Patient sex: M
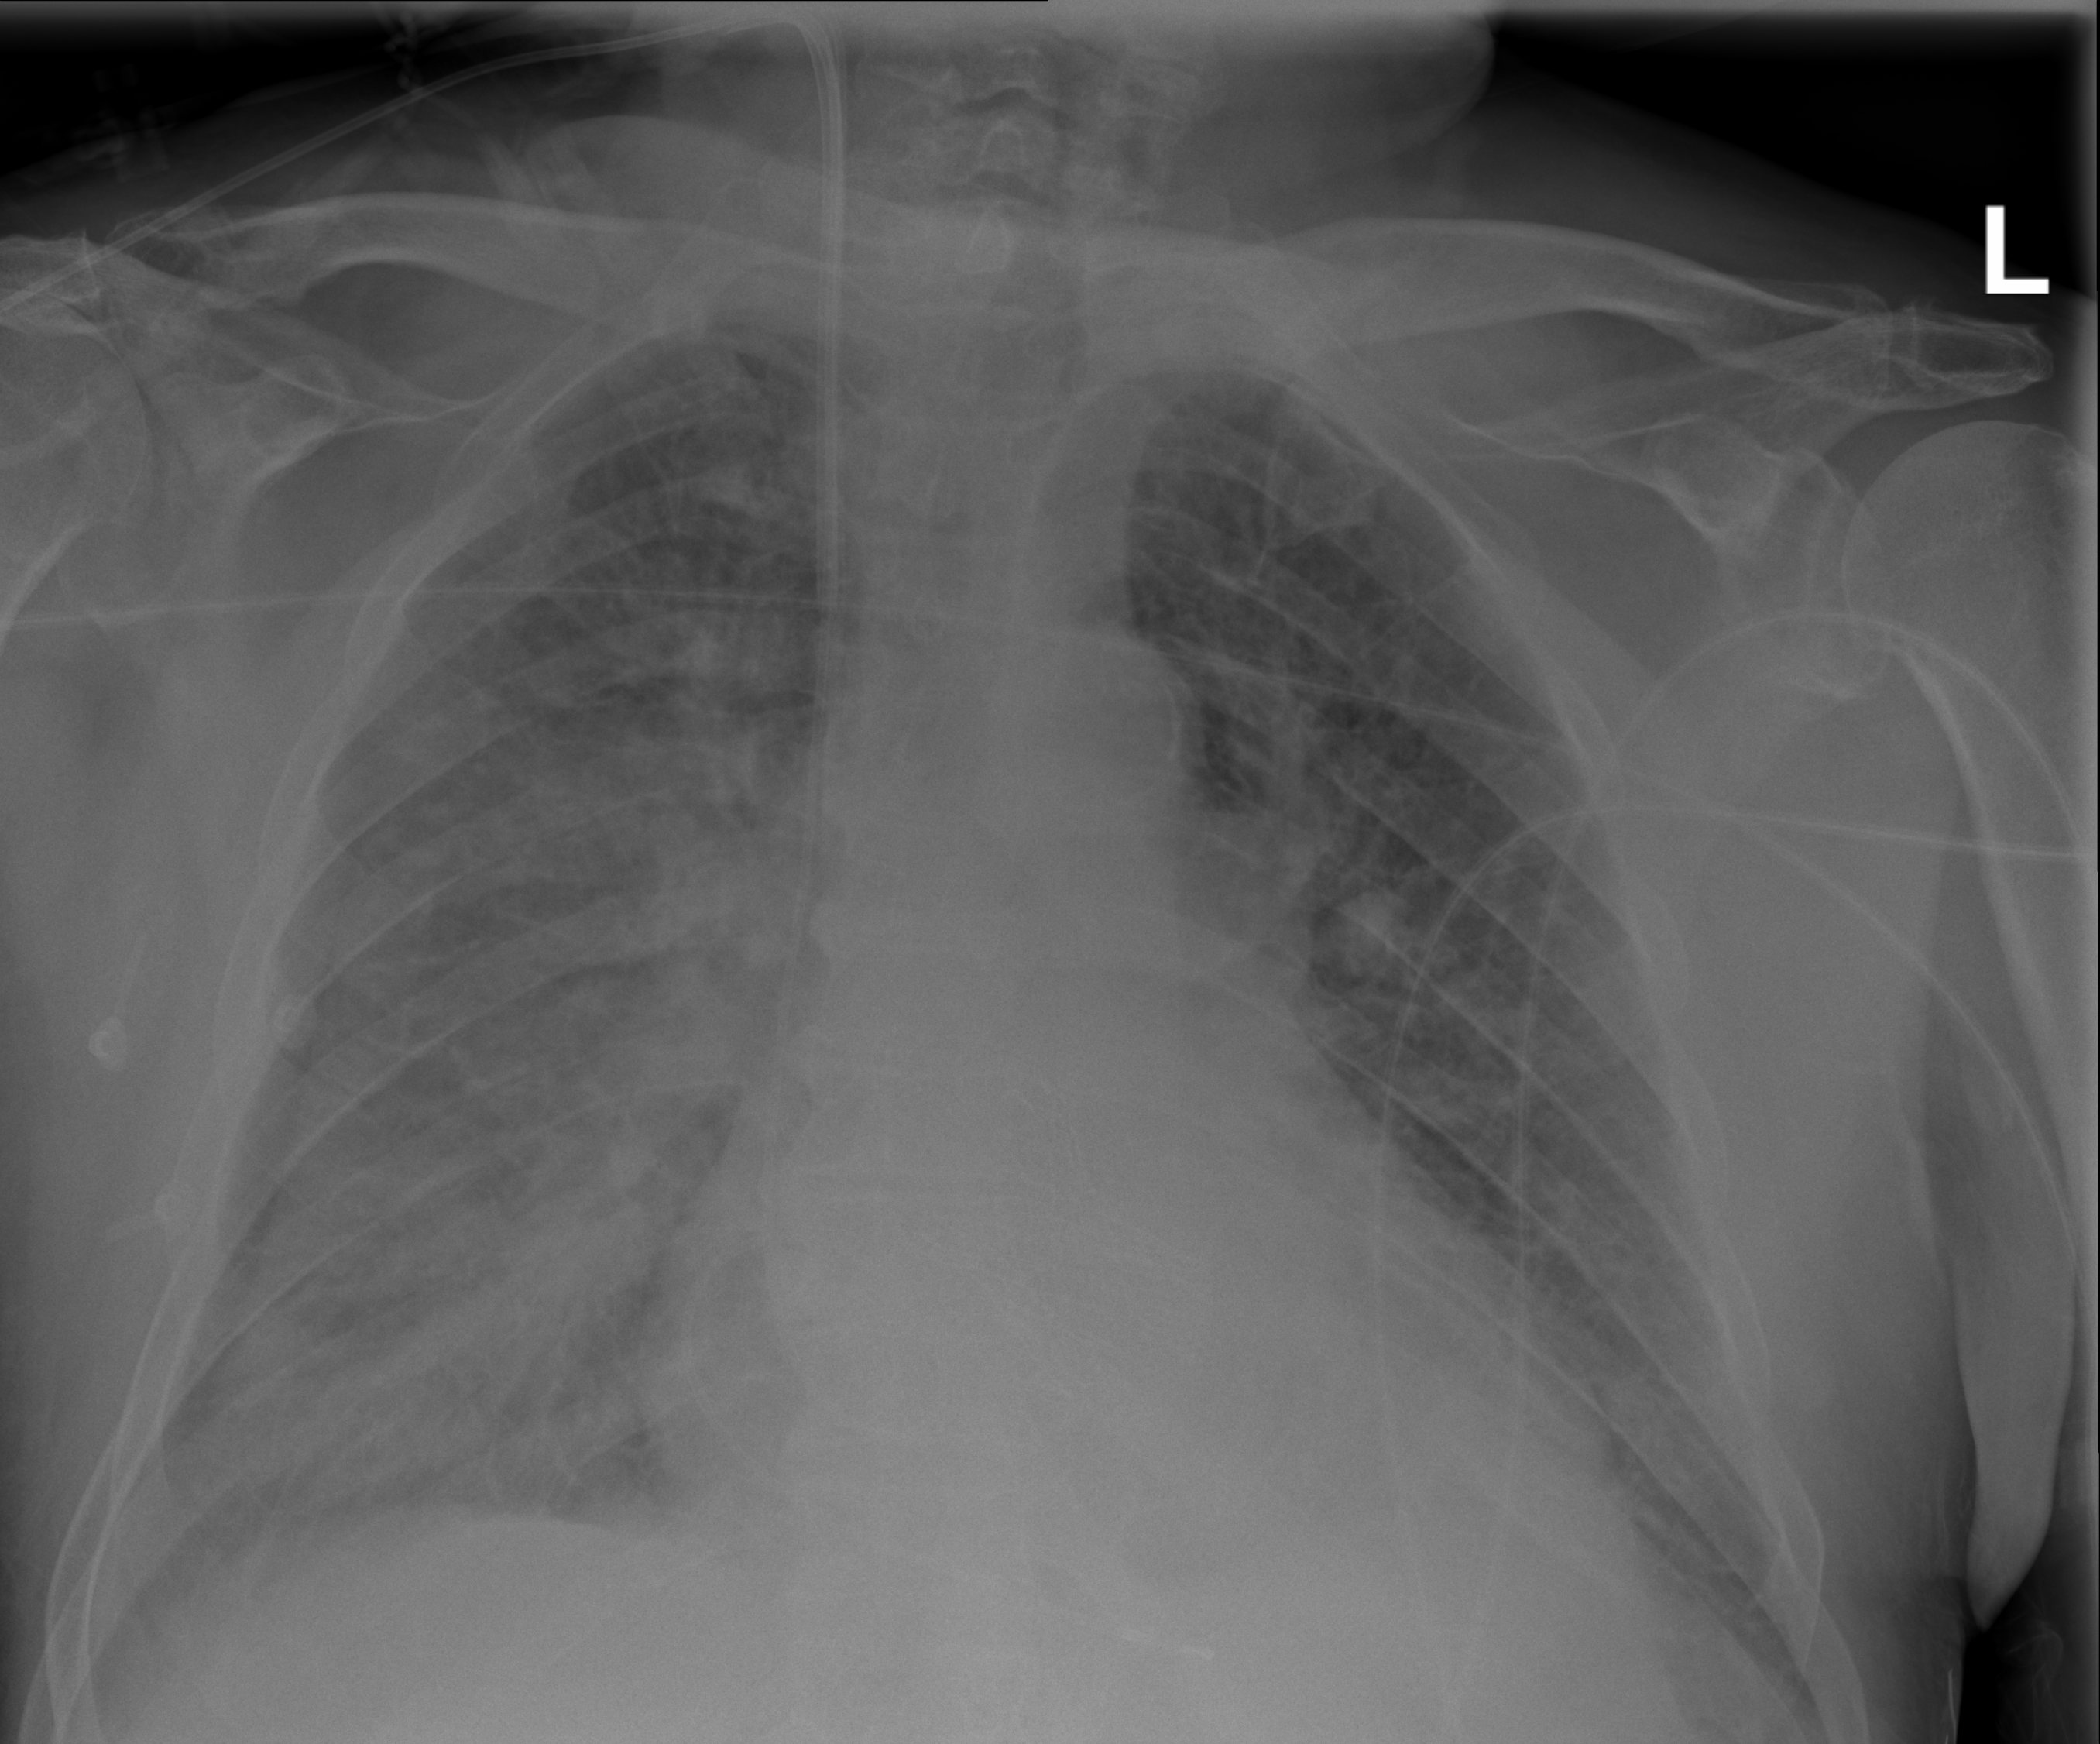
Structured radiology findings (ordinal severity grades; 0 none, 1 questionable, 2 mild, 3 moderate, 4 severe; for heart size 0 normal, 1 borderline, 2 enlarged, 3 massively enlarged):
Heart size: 2
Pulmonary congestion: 2
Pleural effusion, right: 3
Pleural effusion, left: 2
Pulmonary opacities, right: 0
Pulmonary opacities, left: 0
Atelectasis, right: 2
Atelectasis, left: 2